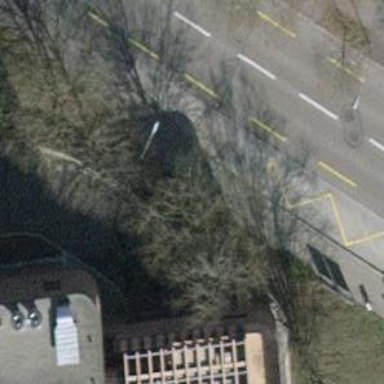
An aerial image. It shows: Asphalt sidewalk.